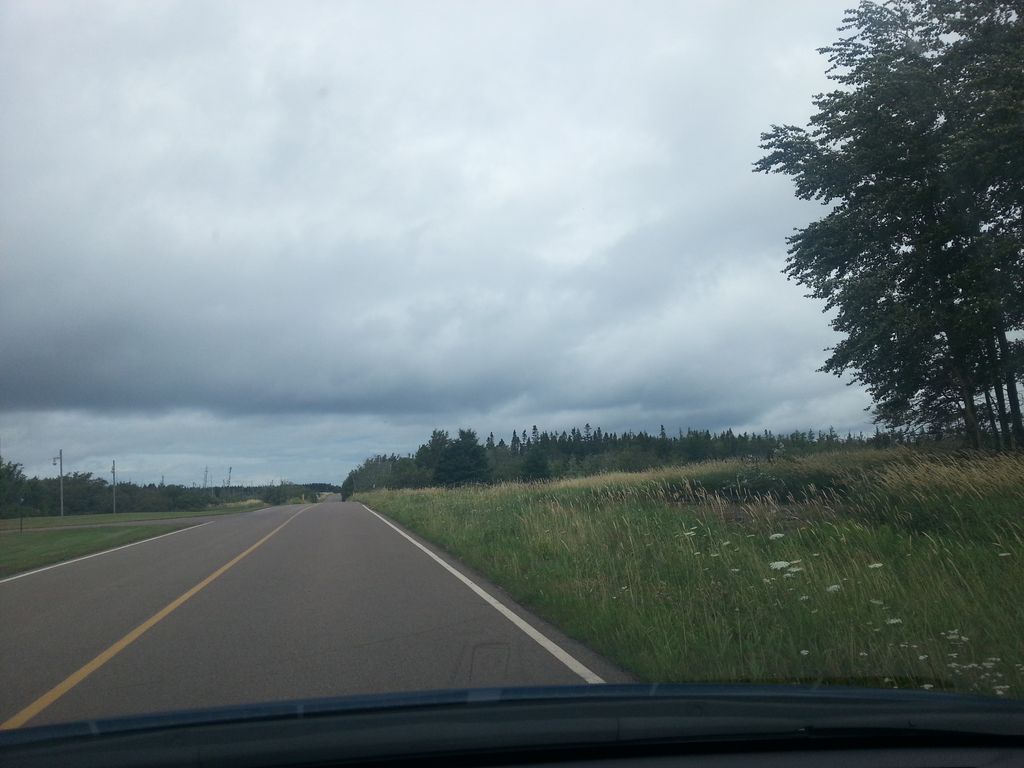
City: charlottetown